Question: I want to use Android Intent.ACTION_SEND for quickly sharing something. So I got a sharing list like this:

But I want to share different content for each action, such as:
- If sharing by Email/Gmail, content should be "Share by email".- If sharing by Facebook, content should be "Share by Facebook".
So, is it possible to do that?
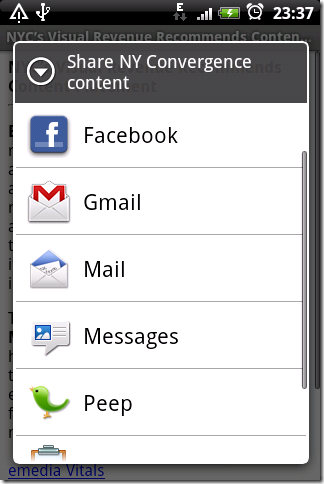
Answer: You can't get such information.
Unless you create your own implementation of the dialog for the activity selection.
To create such dialog you need to use 'PackageManager' and its 'queryIntentActivities()' function. The function returns 'List<ResolveInfo>'.
'ResolveInfo' contains some information about an activity ('resolveInfo.activityInfo.packageName'), and with the help of 'PackageManager' you can get other information (useful for displaying the activity in the dialog) - application icon drawable, application label, ... .
Display the results in a list in a dialog (or in an activity styled as a dialog). When an item is clicked create new Intent.ACTION_SEND, add the content you want and add the package of the selected activity ('intent.setPackage(pkgName)').